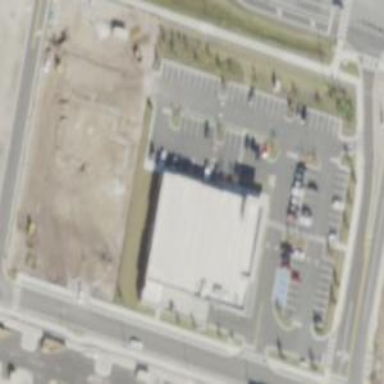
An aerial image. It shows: Supermarket.